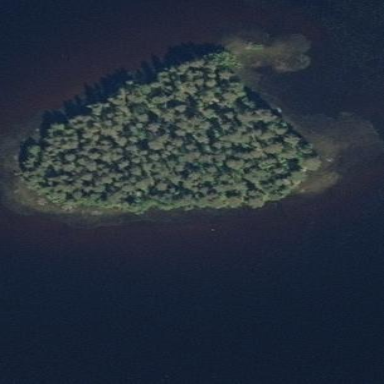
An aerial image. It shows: Islet covered with needle-leaved woodland.